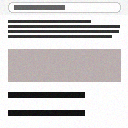
Screen state: on